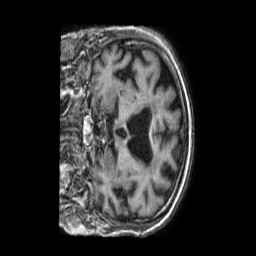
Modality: T1w
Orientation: coronal
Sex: male
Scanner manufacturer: philips
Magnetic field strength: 1.5 T
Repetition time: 0.007232 s
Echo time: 0.003284 s